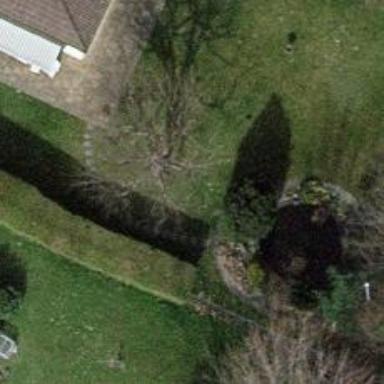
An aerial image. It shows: Evergreen needle-leaved tree.